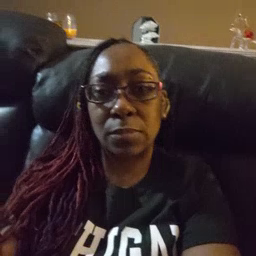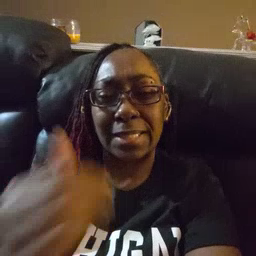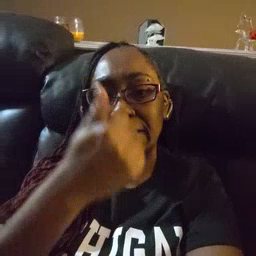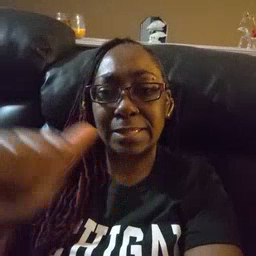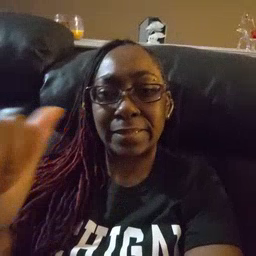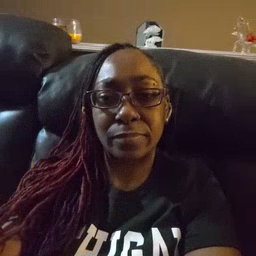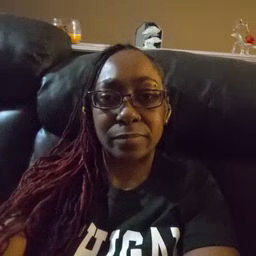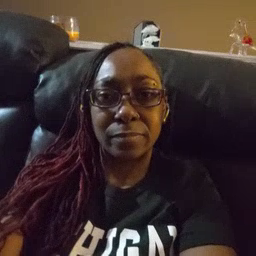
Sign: any